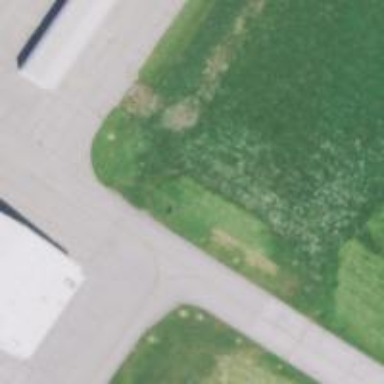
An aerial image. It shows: View of taxiway at the airport.